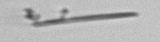
Label: fiber_TAG_external_detritus